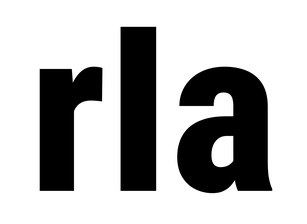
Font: Roboto_Condensed_ExtraBold